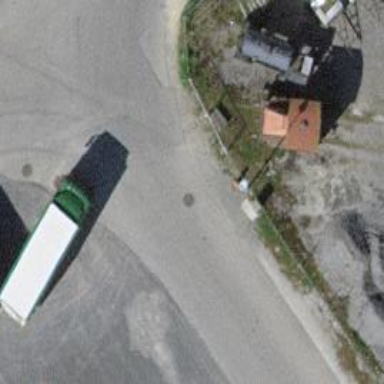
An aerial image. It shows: Minor distribution substation with street cabinet. It is power utility structure.